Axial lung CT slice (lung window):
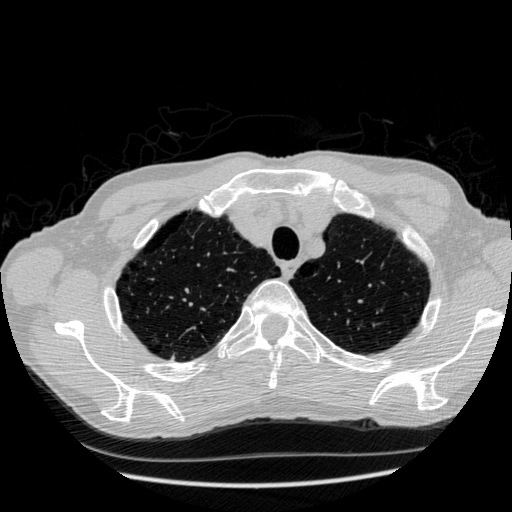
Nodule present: no